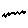
Label: zigzag